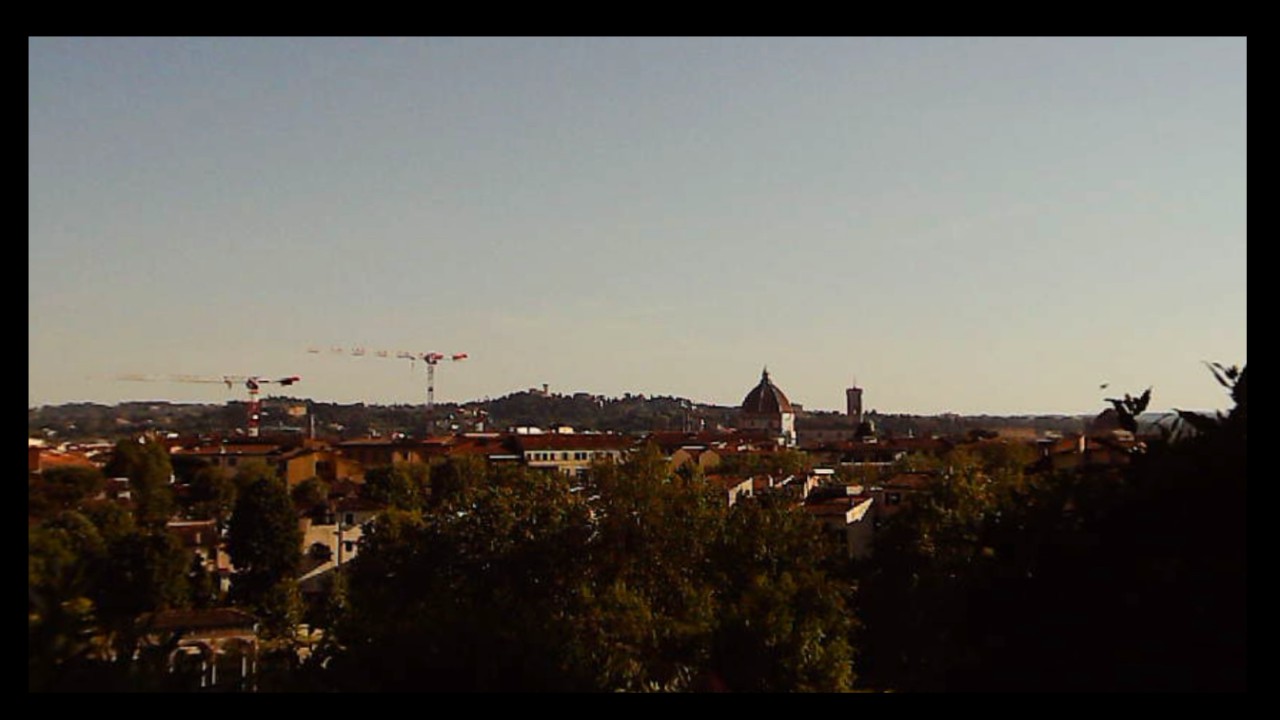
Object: Betafpv air75